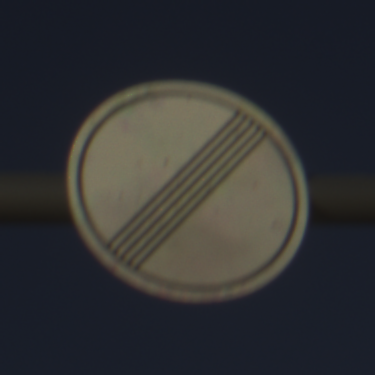
Verkehrszeichen: EndeSaemtlicherBegrenzungen
Umgebung: Outdoor, Nature
Tageszeit: SunriseSunset
Wetter: Clear
Licht: Natural
Jahreszeit: NotSpecified
Kontrast: HighContrast